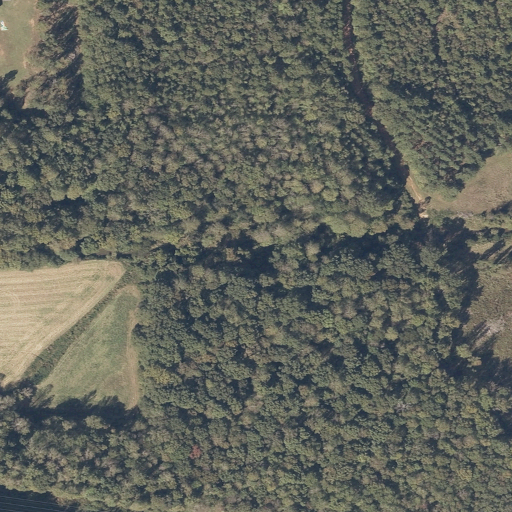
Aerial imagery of valley in Mississippi named White Oak Bottom containing woody wetlands, deciduous forest, open development, cultivated crops, grassland, pasture, evergreen forest, and mixed forest